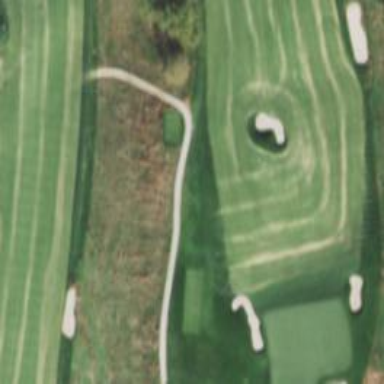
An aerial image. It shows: Path for both roads and golfers.